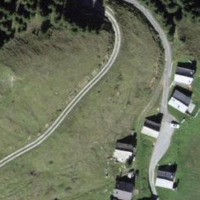
EUNIS habitat code: 23
Species observed at this site:
Primula veris